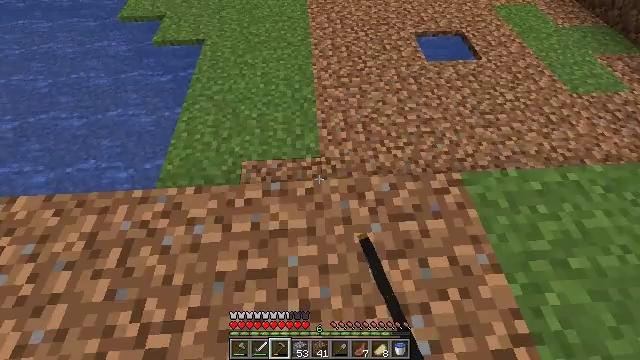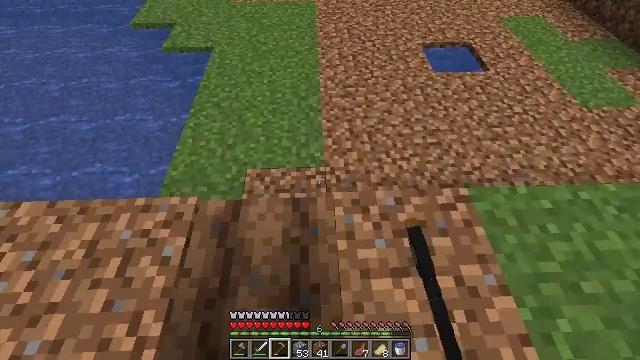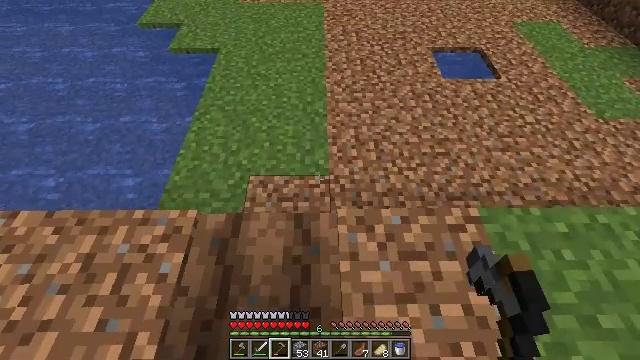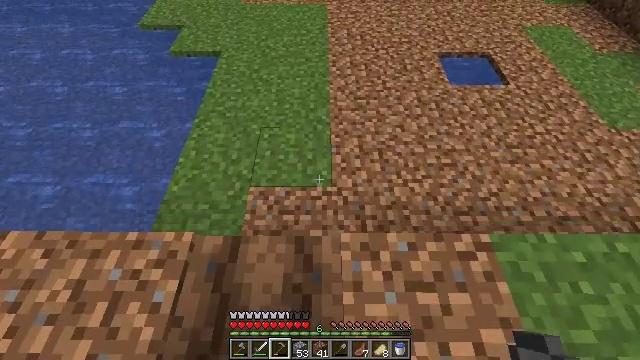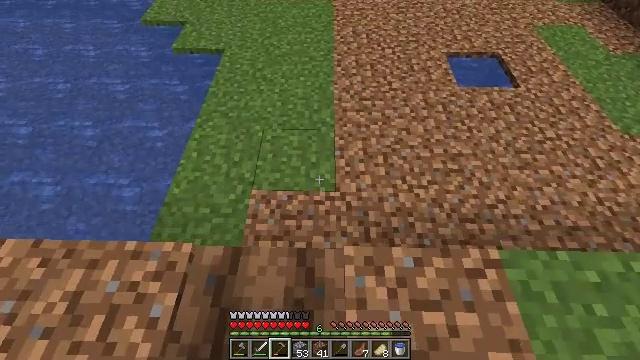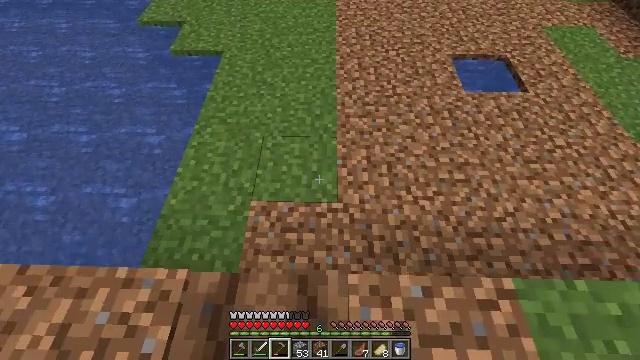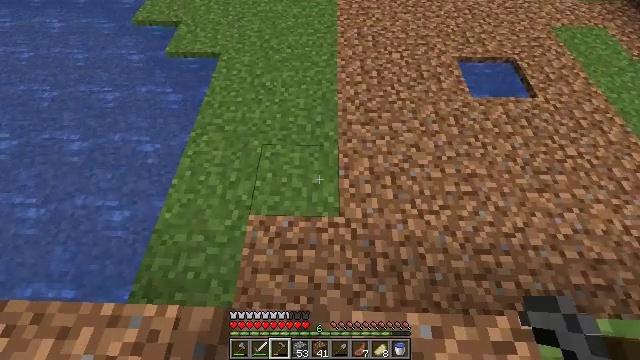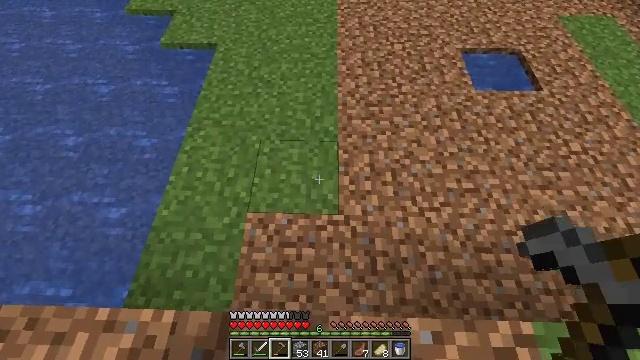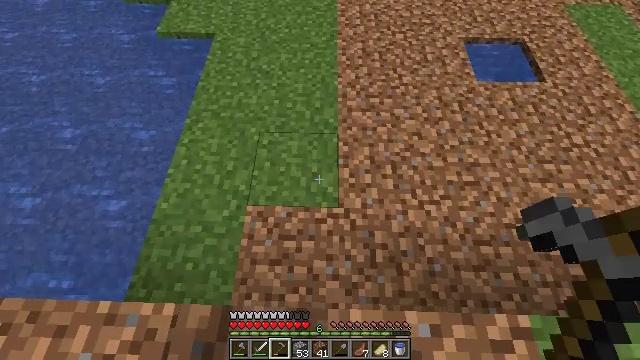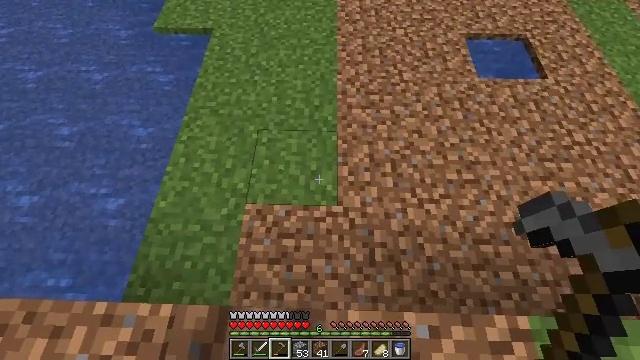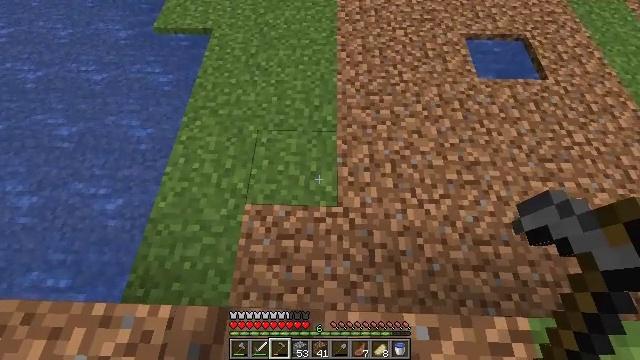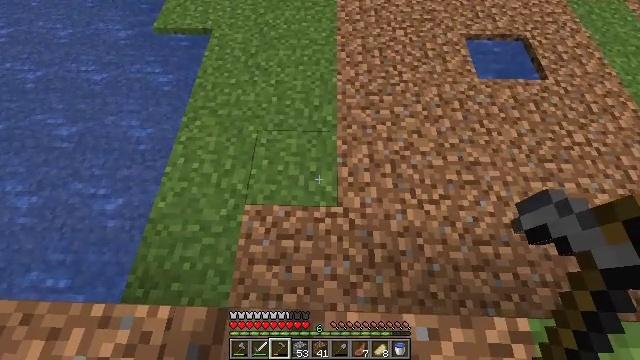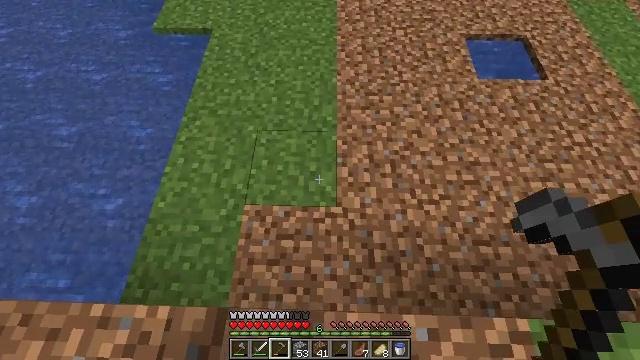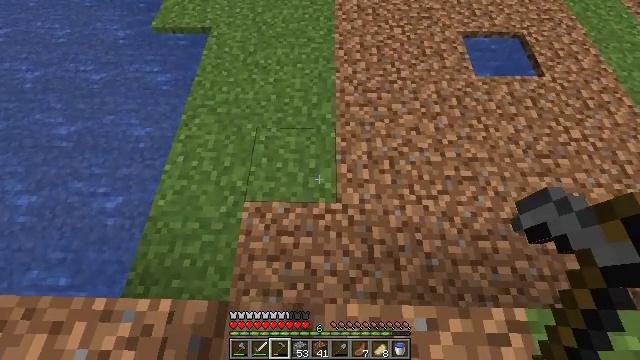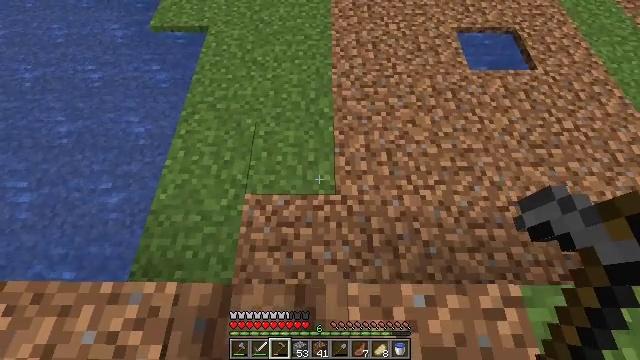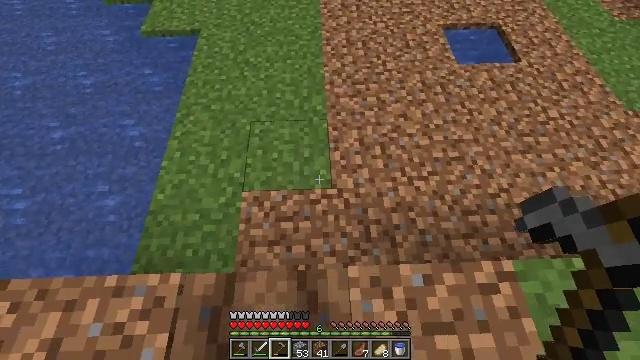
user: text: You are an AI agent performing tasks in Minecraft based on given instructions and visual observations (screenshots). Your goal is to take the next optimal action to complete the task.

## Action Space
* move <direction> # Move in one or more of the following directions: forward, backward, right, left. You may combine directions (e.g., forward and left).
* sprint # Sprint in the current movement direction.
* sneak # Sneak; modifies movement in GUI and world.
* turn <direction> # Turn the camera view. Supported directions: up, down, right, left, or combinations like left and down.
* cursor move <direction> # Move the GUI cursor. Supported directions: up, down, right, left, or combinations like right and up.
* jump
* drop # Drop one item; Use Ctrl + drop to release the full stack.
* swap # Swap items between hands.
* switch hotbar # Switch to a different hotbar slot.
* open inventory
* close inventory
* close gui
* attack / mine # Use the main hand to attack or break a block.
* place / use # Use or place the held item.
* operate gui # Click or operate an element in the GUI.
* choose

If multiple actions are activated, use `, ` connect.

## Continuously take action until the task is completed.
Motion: motion action
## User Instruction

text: Mine the farmland block.
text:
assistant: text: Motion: move forward, turn left and up
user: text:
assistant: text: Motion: move forward, turn left
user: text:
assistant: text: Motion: move forward
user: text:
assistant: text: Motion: move forward, turn left
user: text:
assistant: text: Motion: move forward
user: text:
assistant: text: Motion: turn down
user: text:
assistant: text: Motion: turn down
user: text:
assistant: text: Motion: turn down
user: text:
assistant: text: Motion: no_op
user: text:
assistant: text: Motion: no_op
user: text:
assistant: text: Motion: no_op
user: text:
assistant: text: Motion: no_op
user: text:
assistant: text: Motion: move back
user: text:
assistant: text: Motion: move back
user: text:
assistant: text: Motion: move back and move left, turn right
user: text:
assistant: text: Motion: move back and move left, turn right
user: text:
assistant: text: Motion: move back and move left, turn right
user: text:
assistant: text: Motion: move left, turn right
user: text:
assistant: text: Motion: turn right
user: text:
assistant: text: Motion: turn right
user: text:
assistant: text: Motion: move forward, turn right
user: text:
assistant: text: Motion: move forward and move left, turn right
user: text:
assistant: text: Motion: move forward and move left, turn right and up
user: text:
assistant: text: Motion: move forward and move left, turn right and up
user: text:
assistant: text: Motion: move left, turn right and up
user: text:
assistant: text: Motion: move left, turn right
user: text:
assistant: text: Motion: turn right
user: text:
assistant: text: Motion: turn right and down
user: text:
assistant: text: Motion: turn right
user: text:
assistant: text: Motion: turn right